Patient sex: M
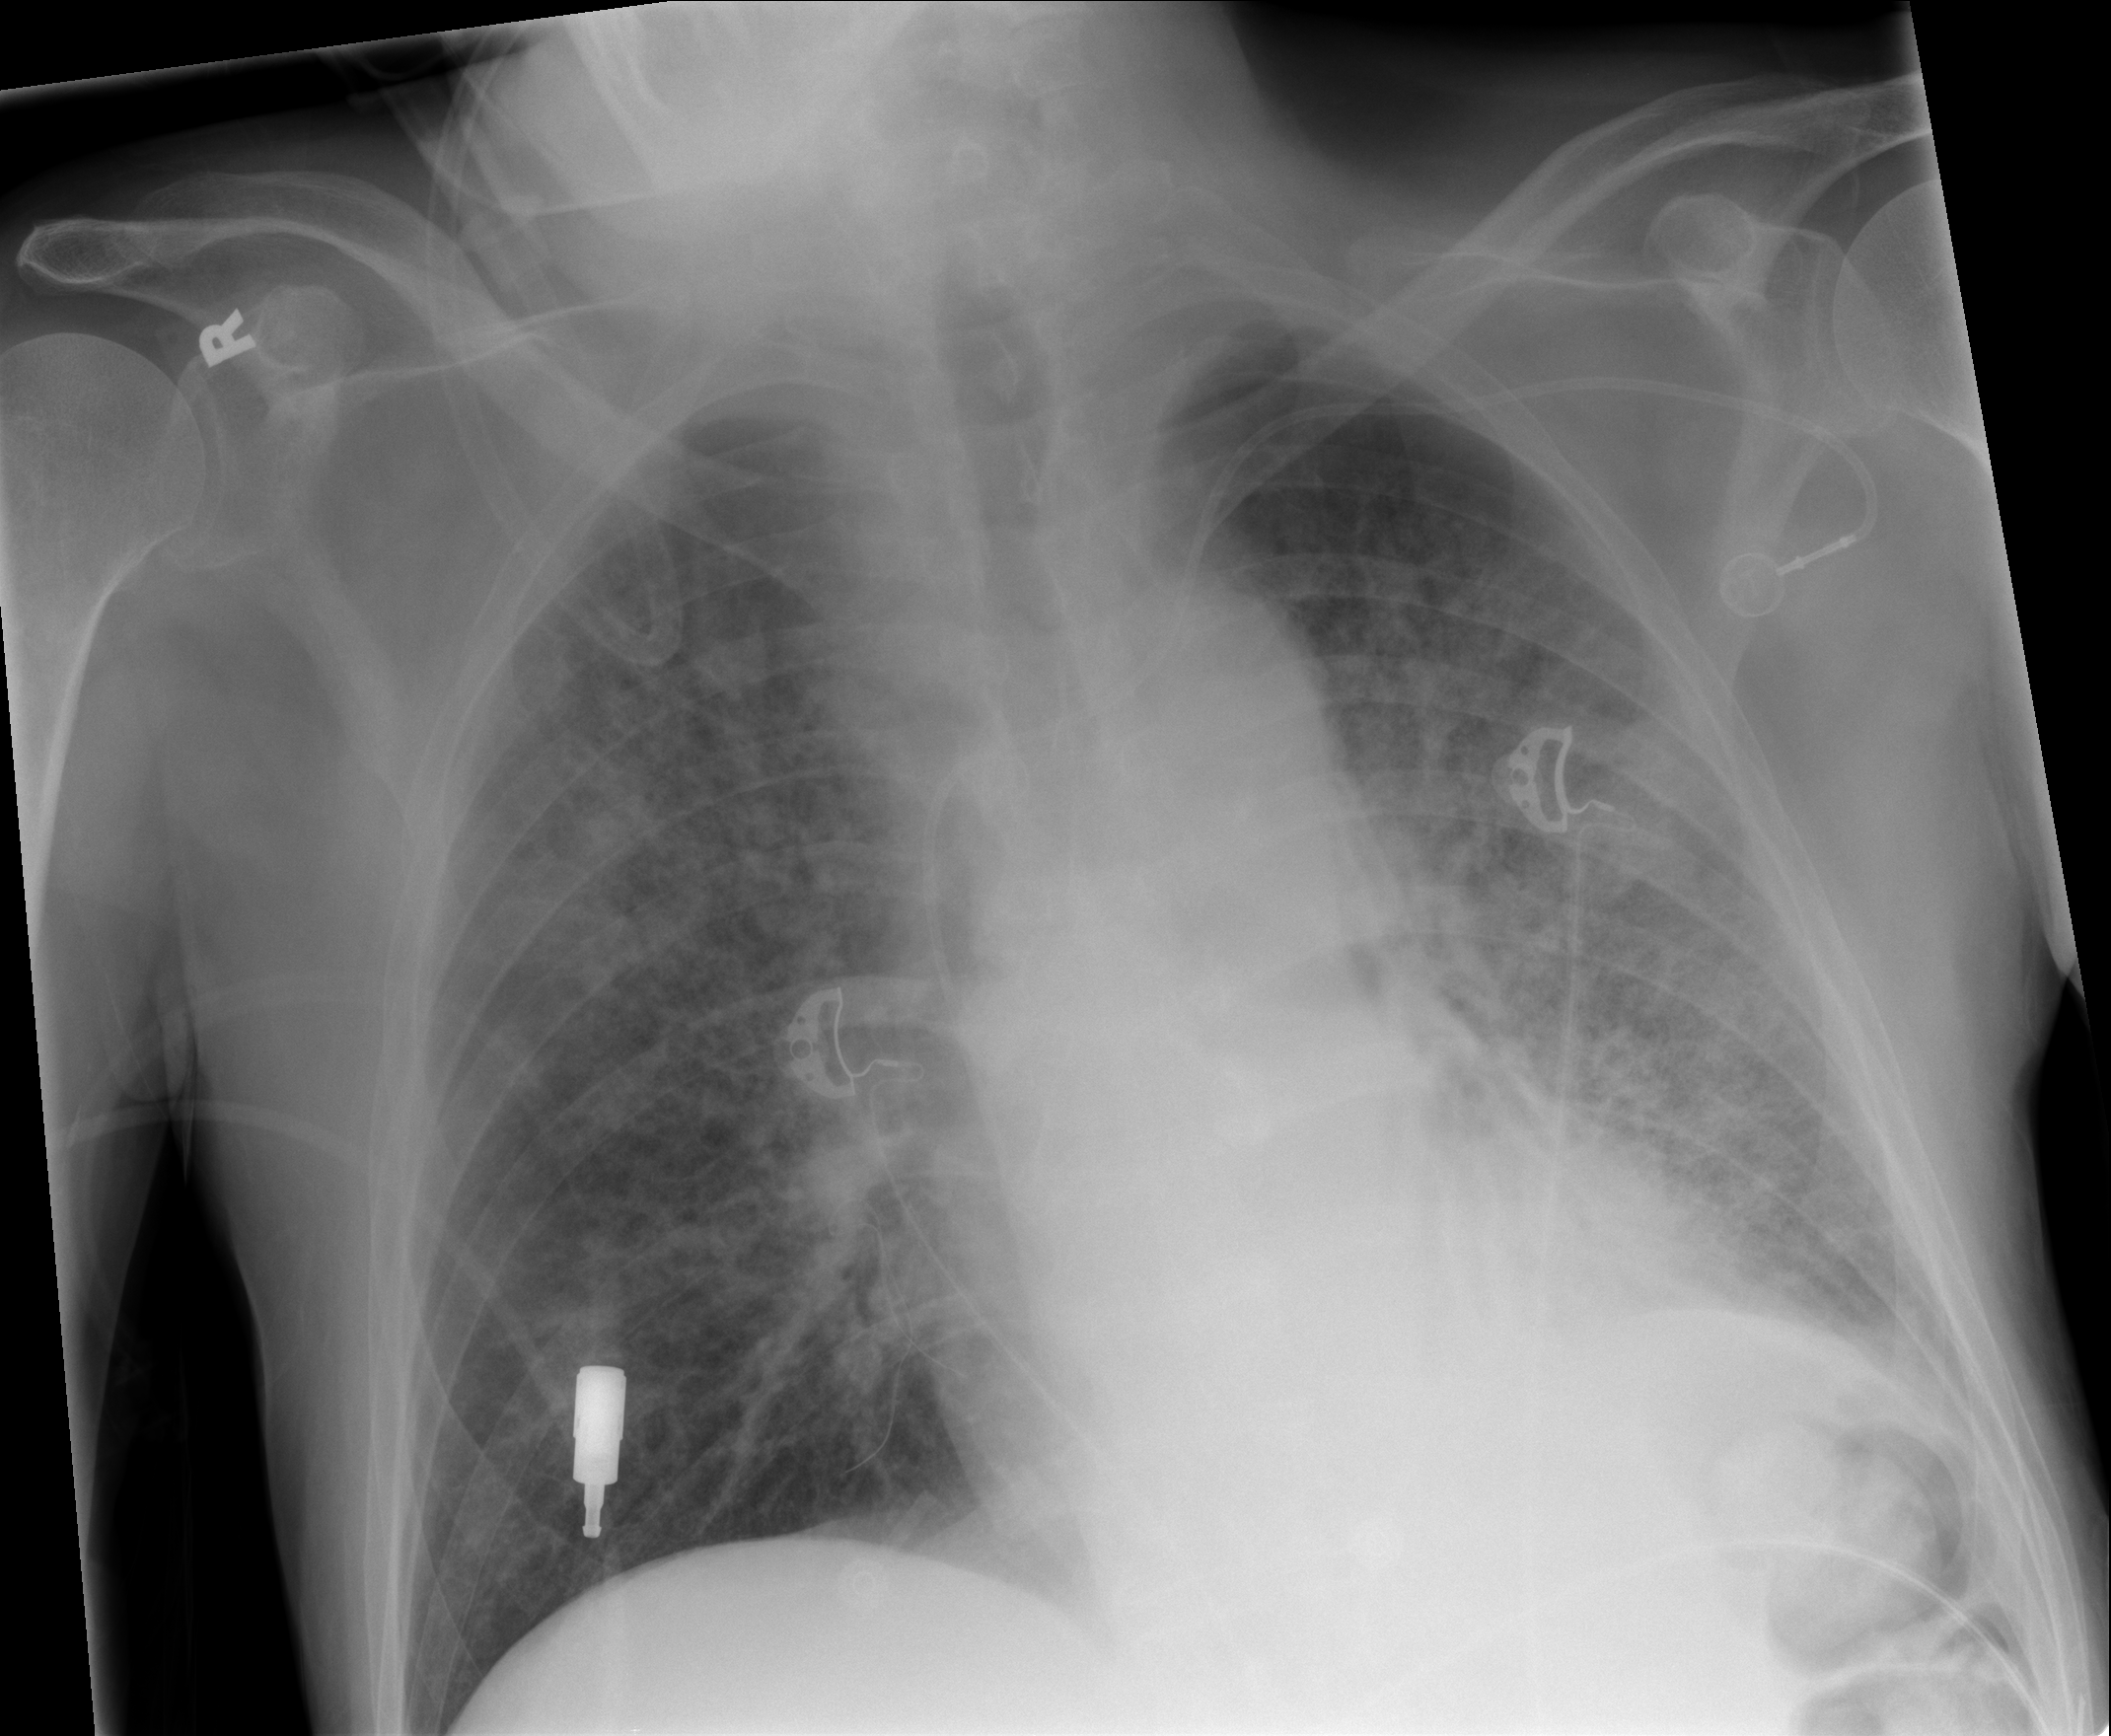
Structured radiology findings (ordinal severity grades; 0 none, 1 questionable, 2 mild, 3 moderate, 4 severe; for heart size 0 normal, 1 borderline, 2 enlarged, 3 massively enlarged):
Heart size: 0
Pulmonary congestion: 0
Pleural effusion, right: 0
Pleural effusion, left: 0
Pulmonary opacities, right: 2
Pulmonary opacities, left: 3
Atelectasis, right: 0
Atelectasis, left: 0